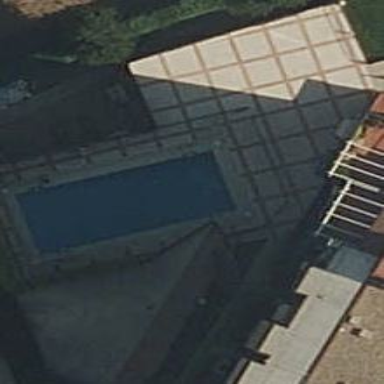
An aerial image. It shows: Swimming pool located in leisure land.